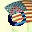
Label: 0